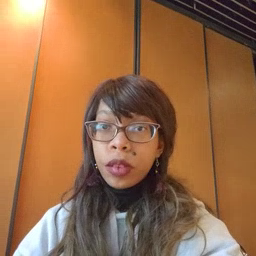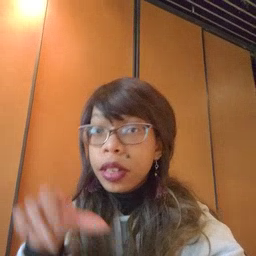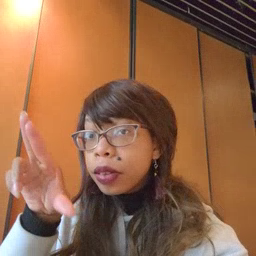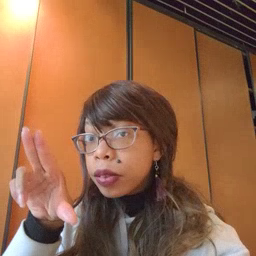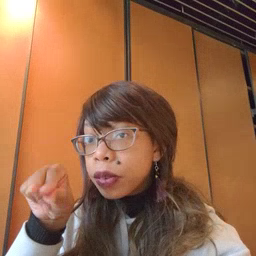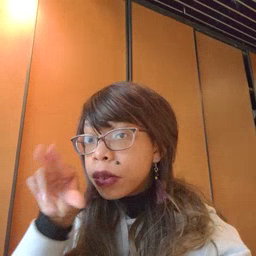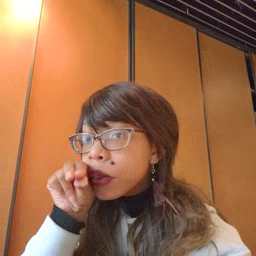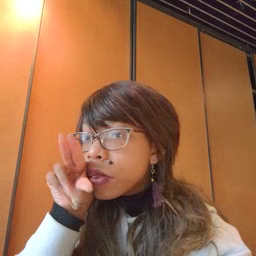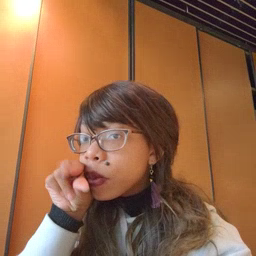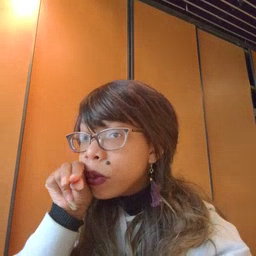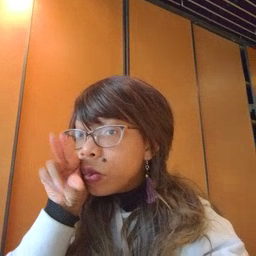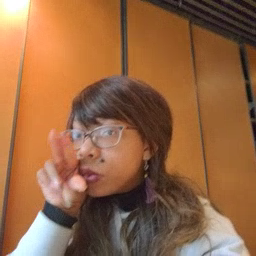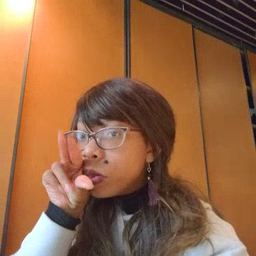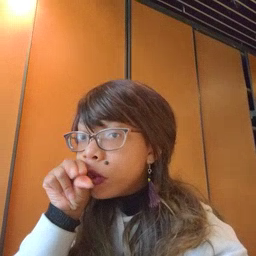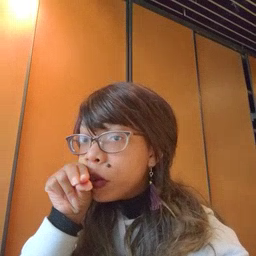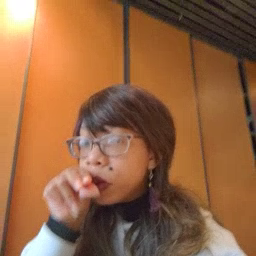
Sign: duck